Field crop: maize
Growth stage: 2
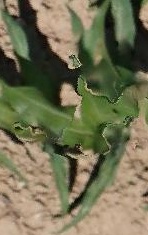
Species: maize